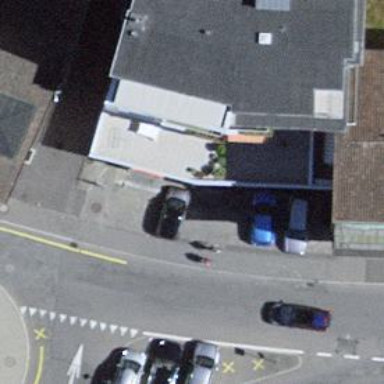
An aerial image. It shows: Supermarket.